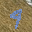
Label: 4